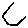
Label: hexagon